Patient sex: F
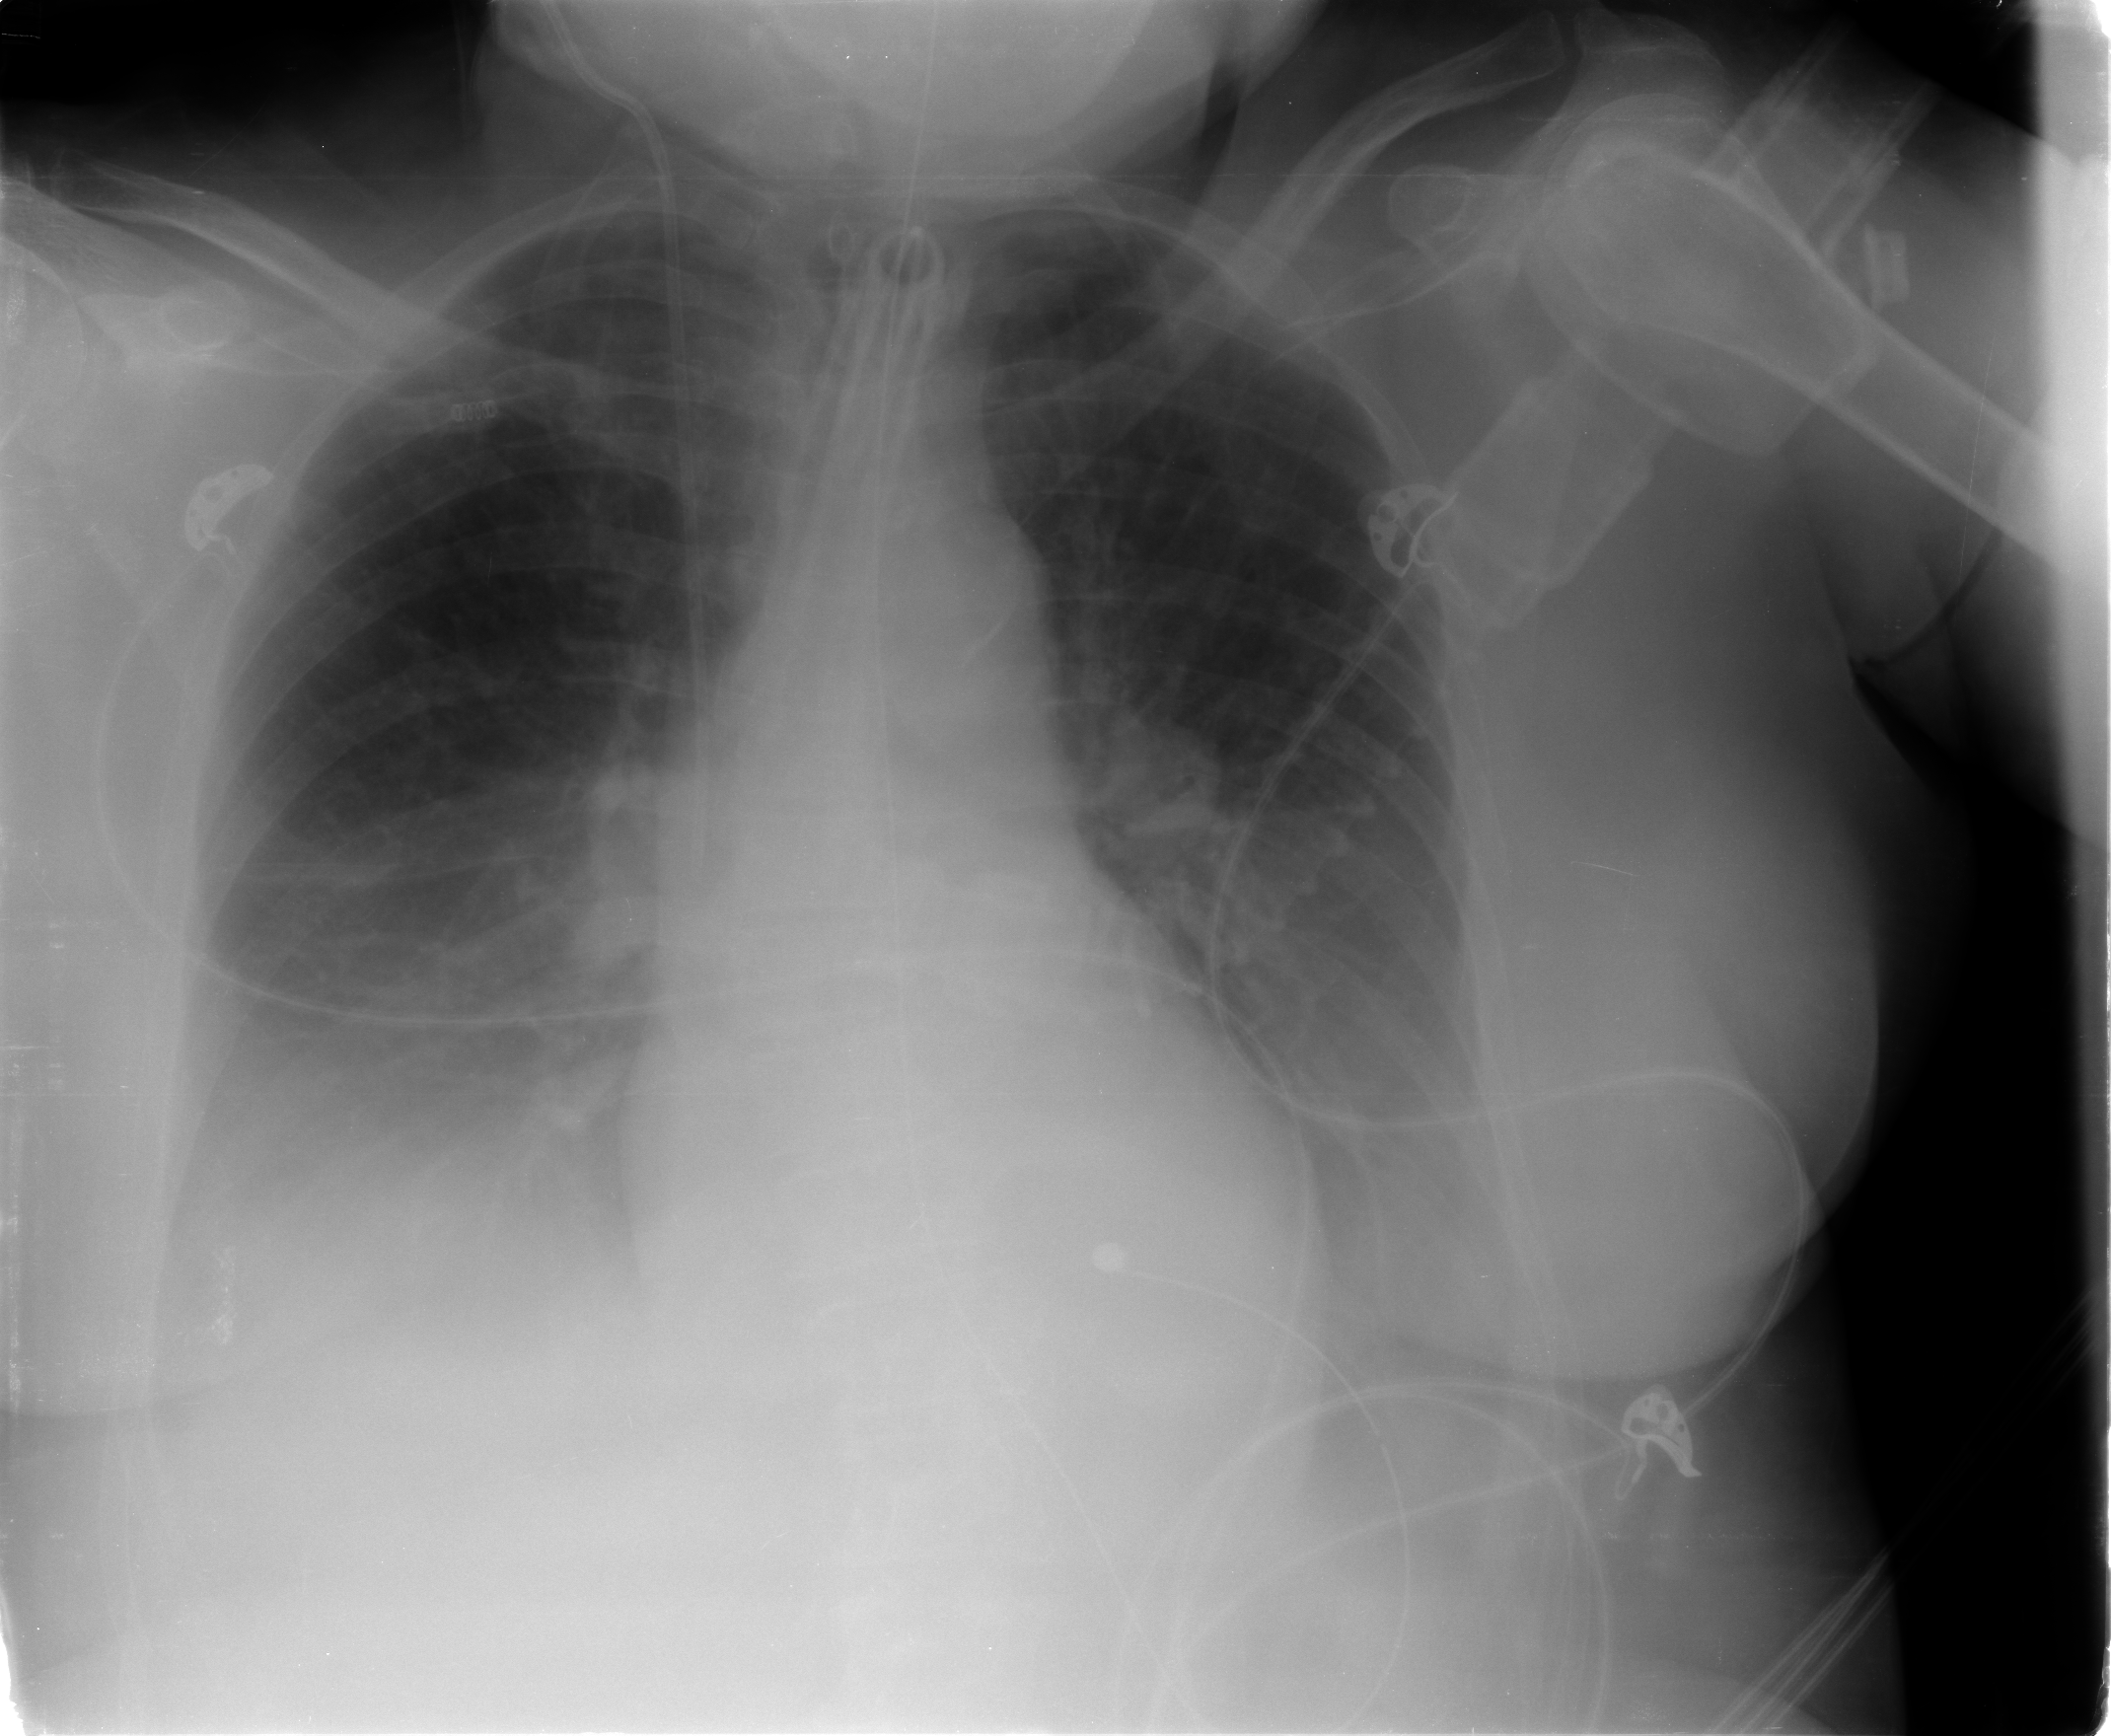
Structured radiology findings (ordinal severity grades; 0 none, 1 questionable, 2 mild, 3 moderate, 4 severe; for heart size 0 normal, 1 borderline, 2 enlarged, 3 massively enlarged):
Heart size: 1
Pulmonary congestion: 1
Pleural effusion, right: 2
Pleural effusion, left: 2
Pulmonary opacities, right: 1
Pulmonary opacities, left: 1
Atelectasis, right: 2
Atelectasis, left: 2